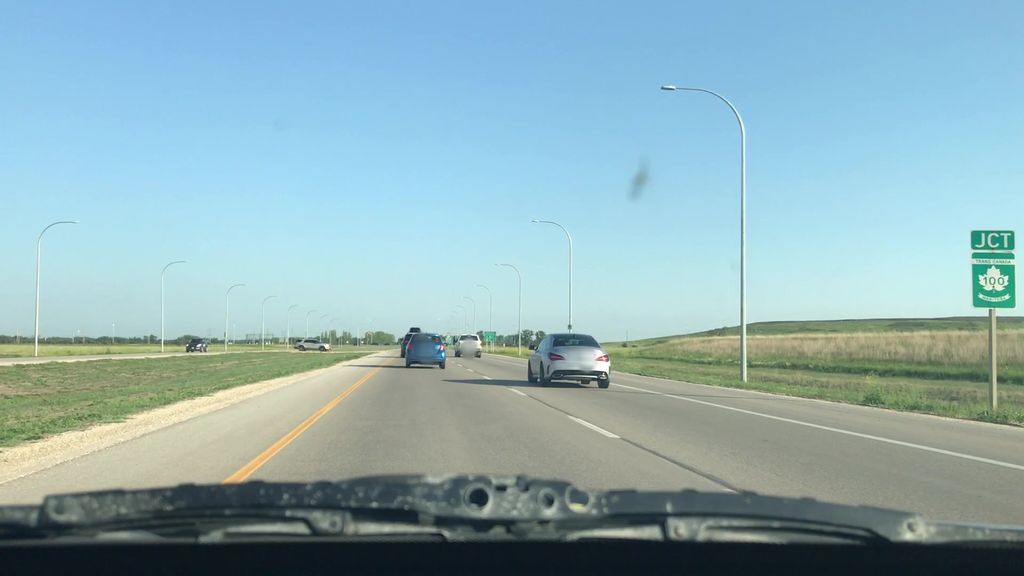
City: winnipeg